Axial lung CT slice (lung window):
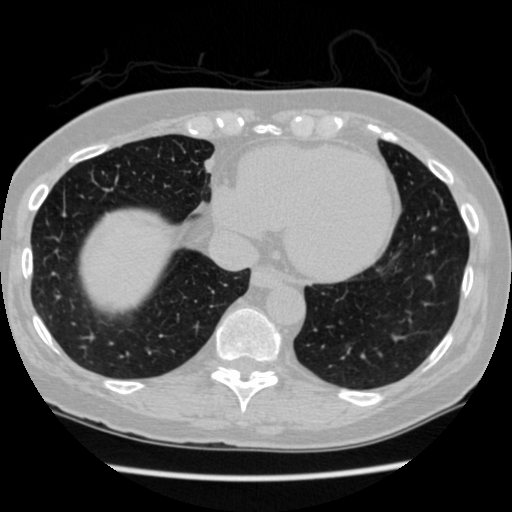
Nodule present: no